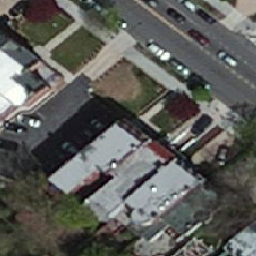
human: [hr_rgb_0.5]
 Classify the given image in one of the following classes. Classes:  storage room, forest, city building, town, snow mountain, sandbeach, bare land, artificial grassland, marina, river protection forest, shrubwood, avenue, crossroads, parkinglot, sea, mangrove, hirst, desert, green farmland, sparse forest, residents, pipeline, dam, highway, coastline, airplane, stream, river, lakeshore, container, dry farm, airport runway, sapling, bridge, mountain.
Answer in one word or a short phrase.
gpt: city building